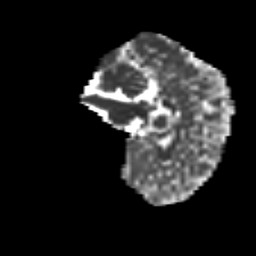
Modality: MD
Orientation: sagittal
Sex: male
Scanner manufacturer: siemens
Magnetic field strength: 3 T
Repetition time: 5 s
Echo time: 0.071 s